Question: The project is imported and guaranteed to be fault-free. However, I cannot build it into '.exe' using Visual Studio Professional 2013 RC.
I end up with 3 errors. Since as mentioned it is error-free on the code aspect, I guess the problems are just some minor organization faults.

What are the for the 3 errors?
1. _main already defined in Main.obj
2. unresolved external symbol
3. 1 unresolved externals
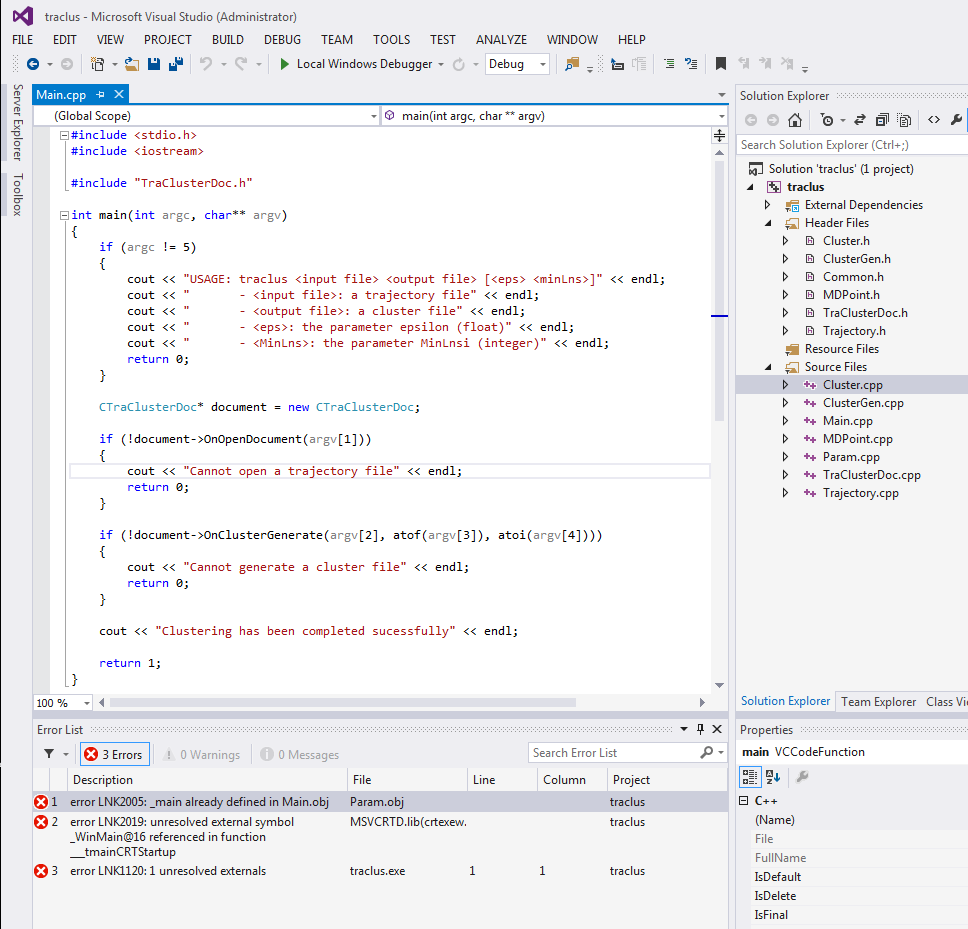
Answer: This code is designed to be used in a console application, but you have put it into a GUI subsystem project.
Switch to targetting the console subsystem. In the Linker options, select the System page and change the SubSystem setting to Console. Alternatively, start again with a new project, but select a console application when working your way through the new project wizard.
On top of that it would seem that you have another 'main' defined somewhere in your code. You need to define exactly one 'main' function. Clearly you'll need to find that other 'main' and work out what to do with it. The error message is telling you that the linker found it in 'Param.obj'. So, I suggest you take a look at 'Param.cpp'.